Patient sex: M
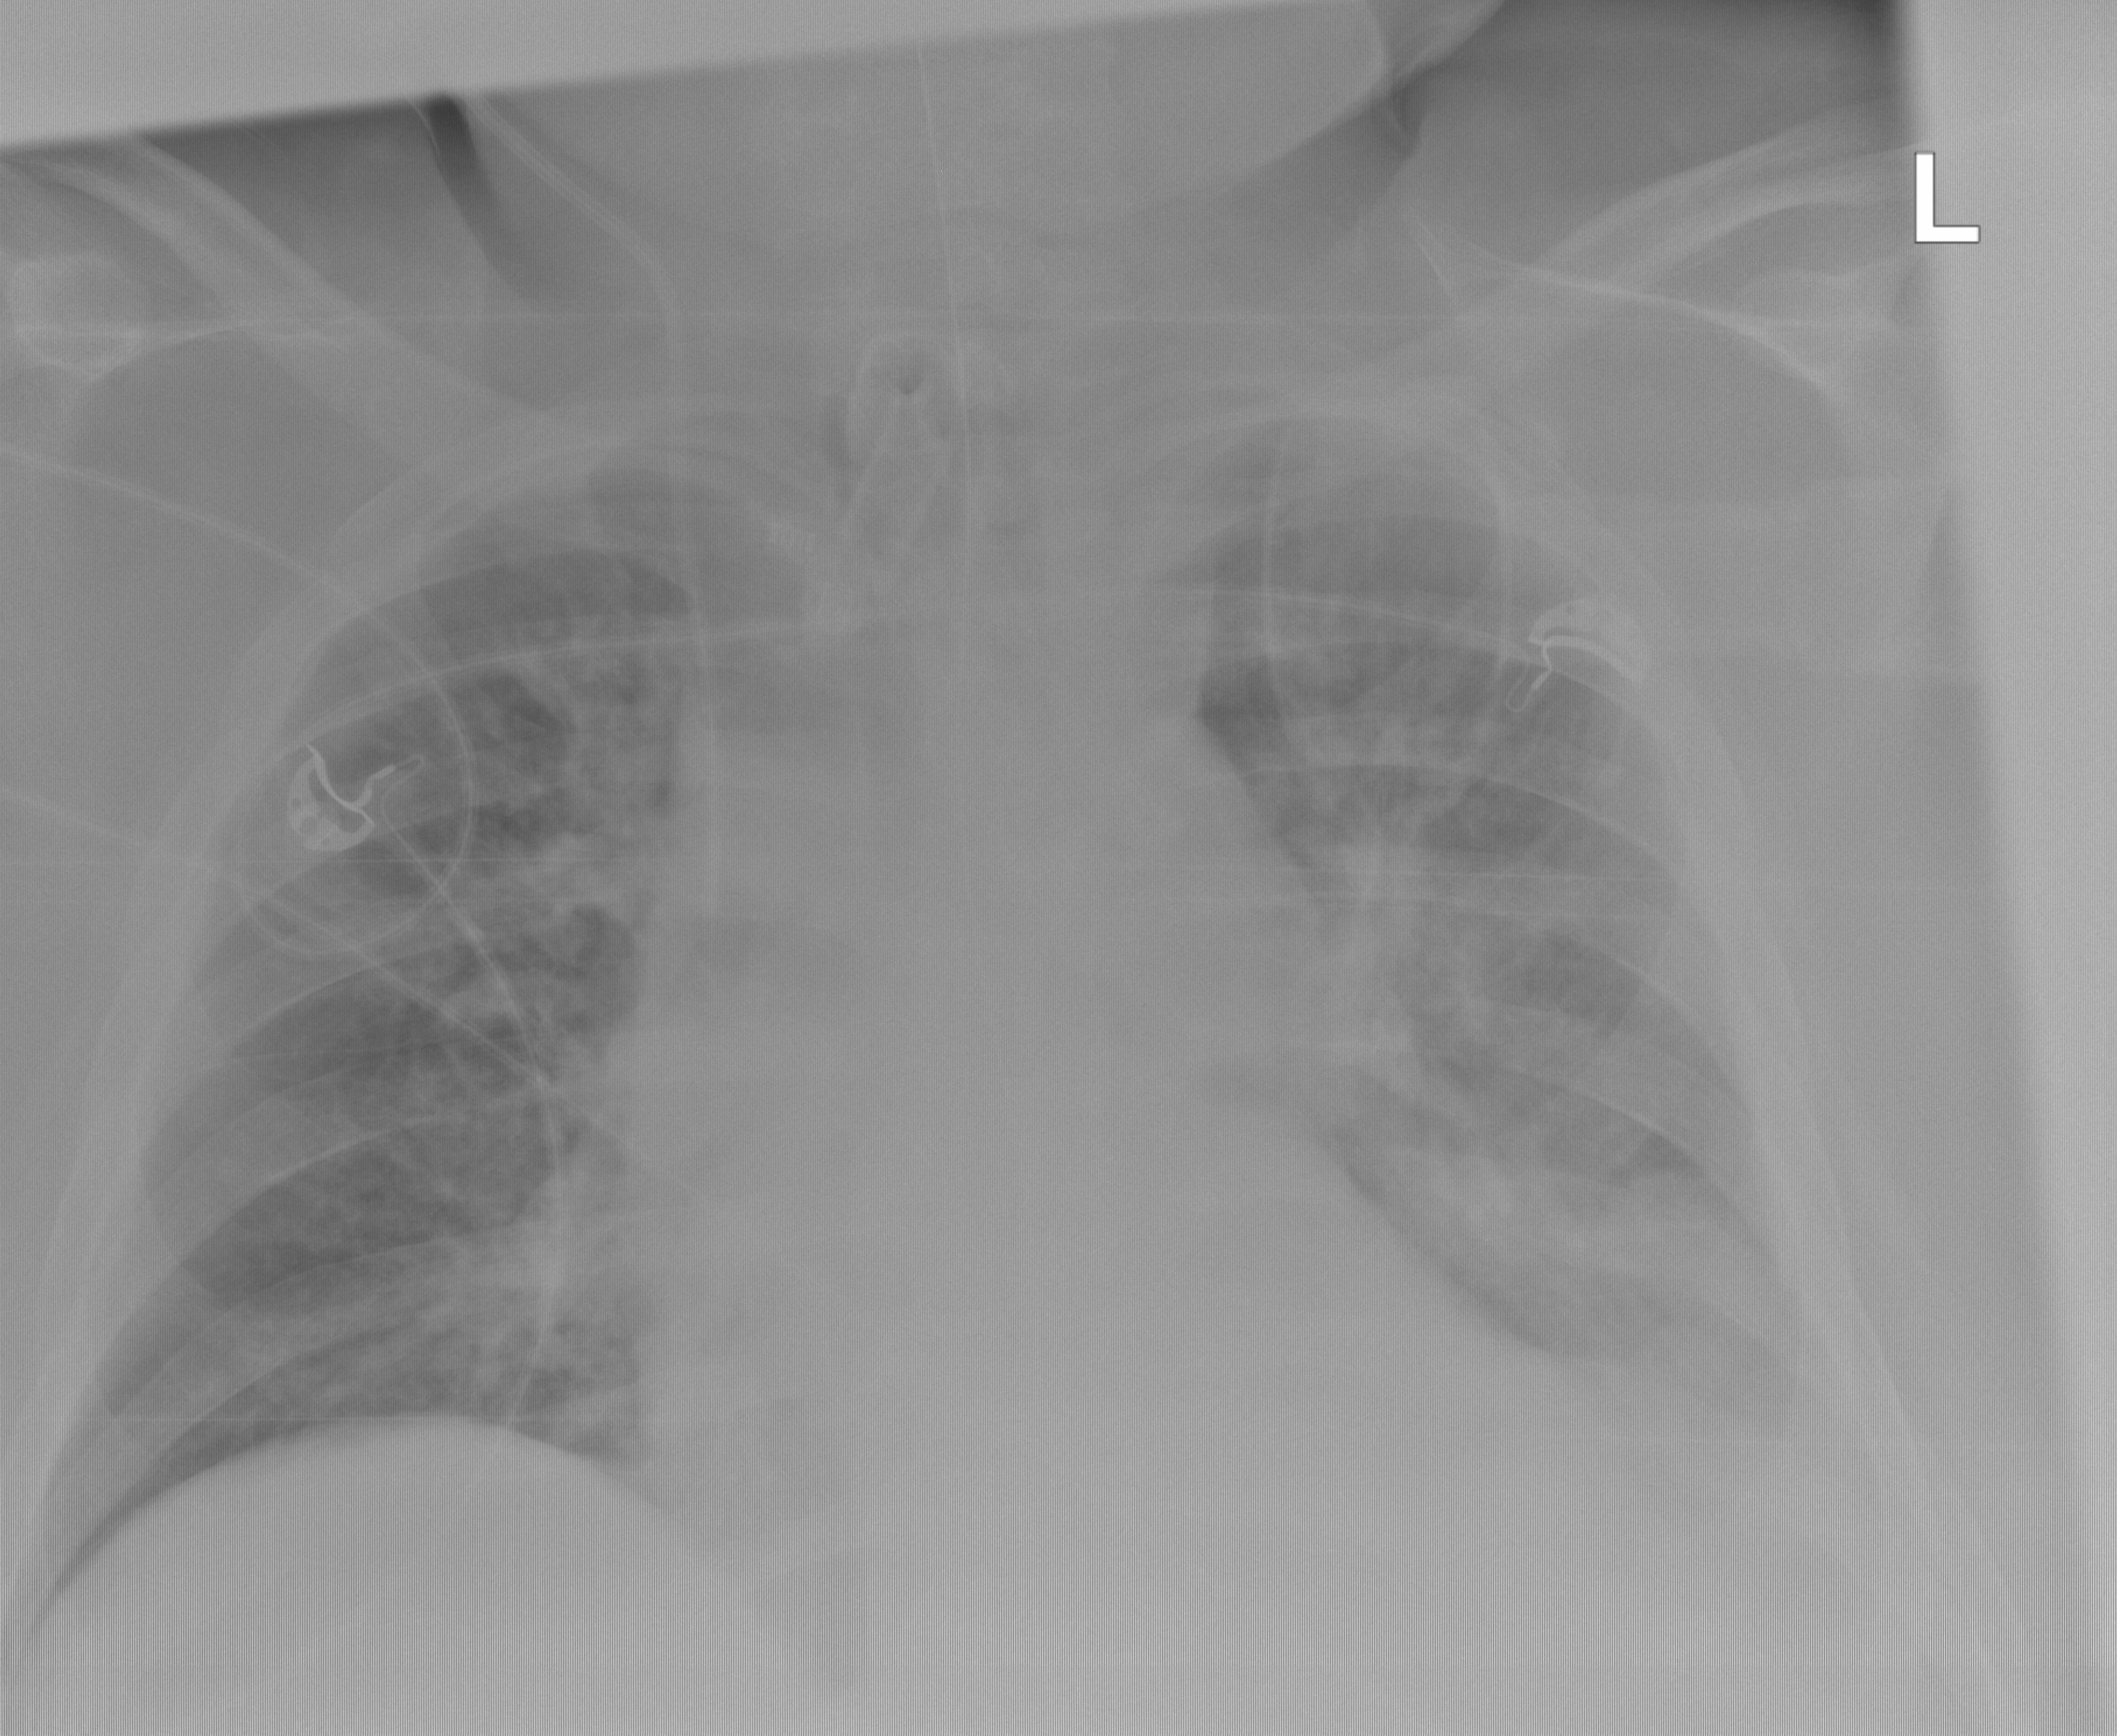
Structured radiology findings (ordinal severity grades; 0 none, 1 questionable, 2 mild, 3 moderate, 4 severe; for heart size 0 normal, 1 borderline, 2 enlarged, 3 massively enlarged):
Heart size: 0
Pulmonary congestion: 2
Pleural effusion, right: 0
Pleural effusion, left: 0
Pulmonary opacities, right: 0
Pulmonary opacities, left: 2
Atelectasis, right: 0
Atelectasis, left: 2